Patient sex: F
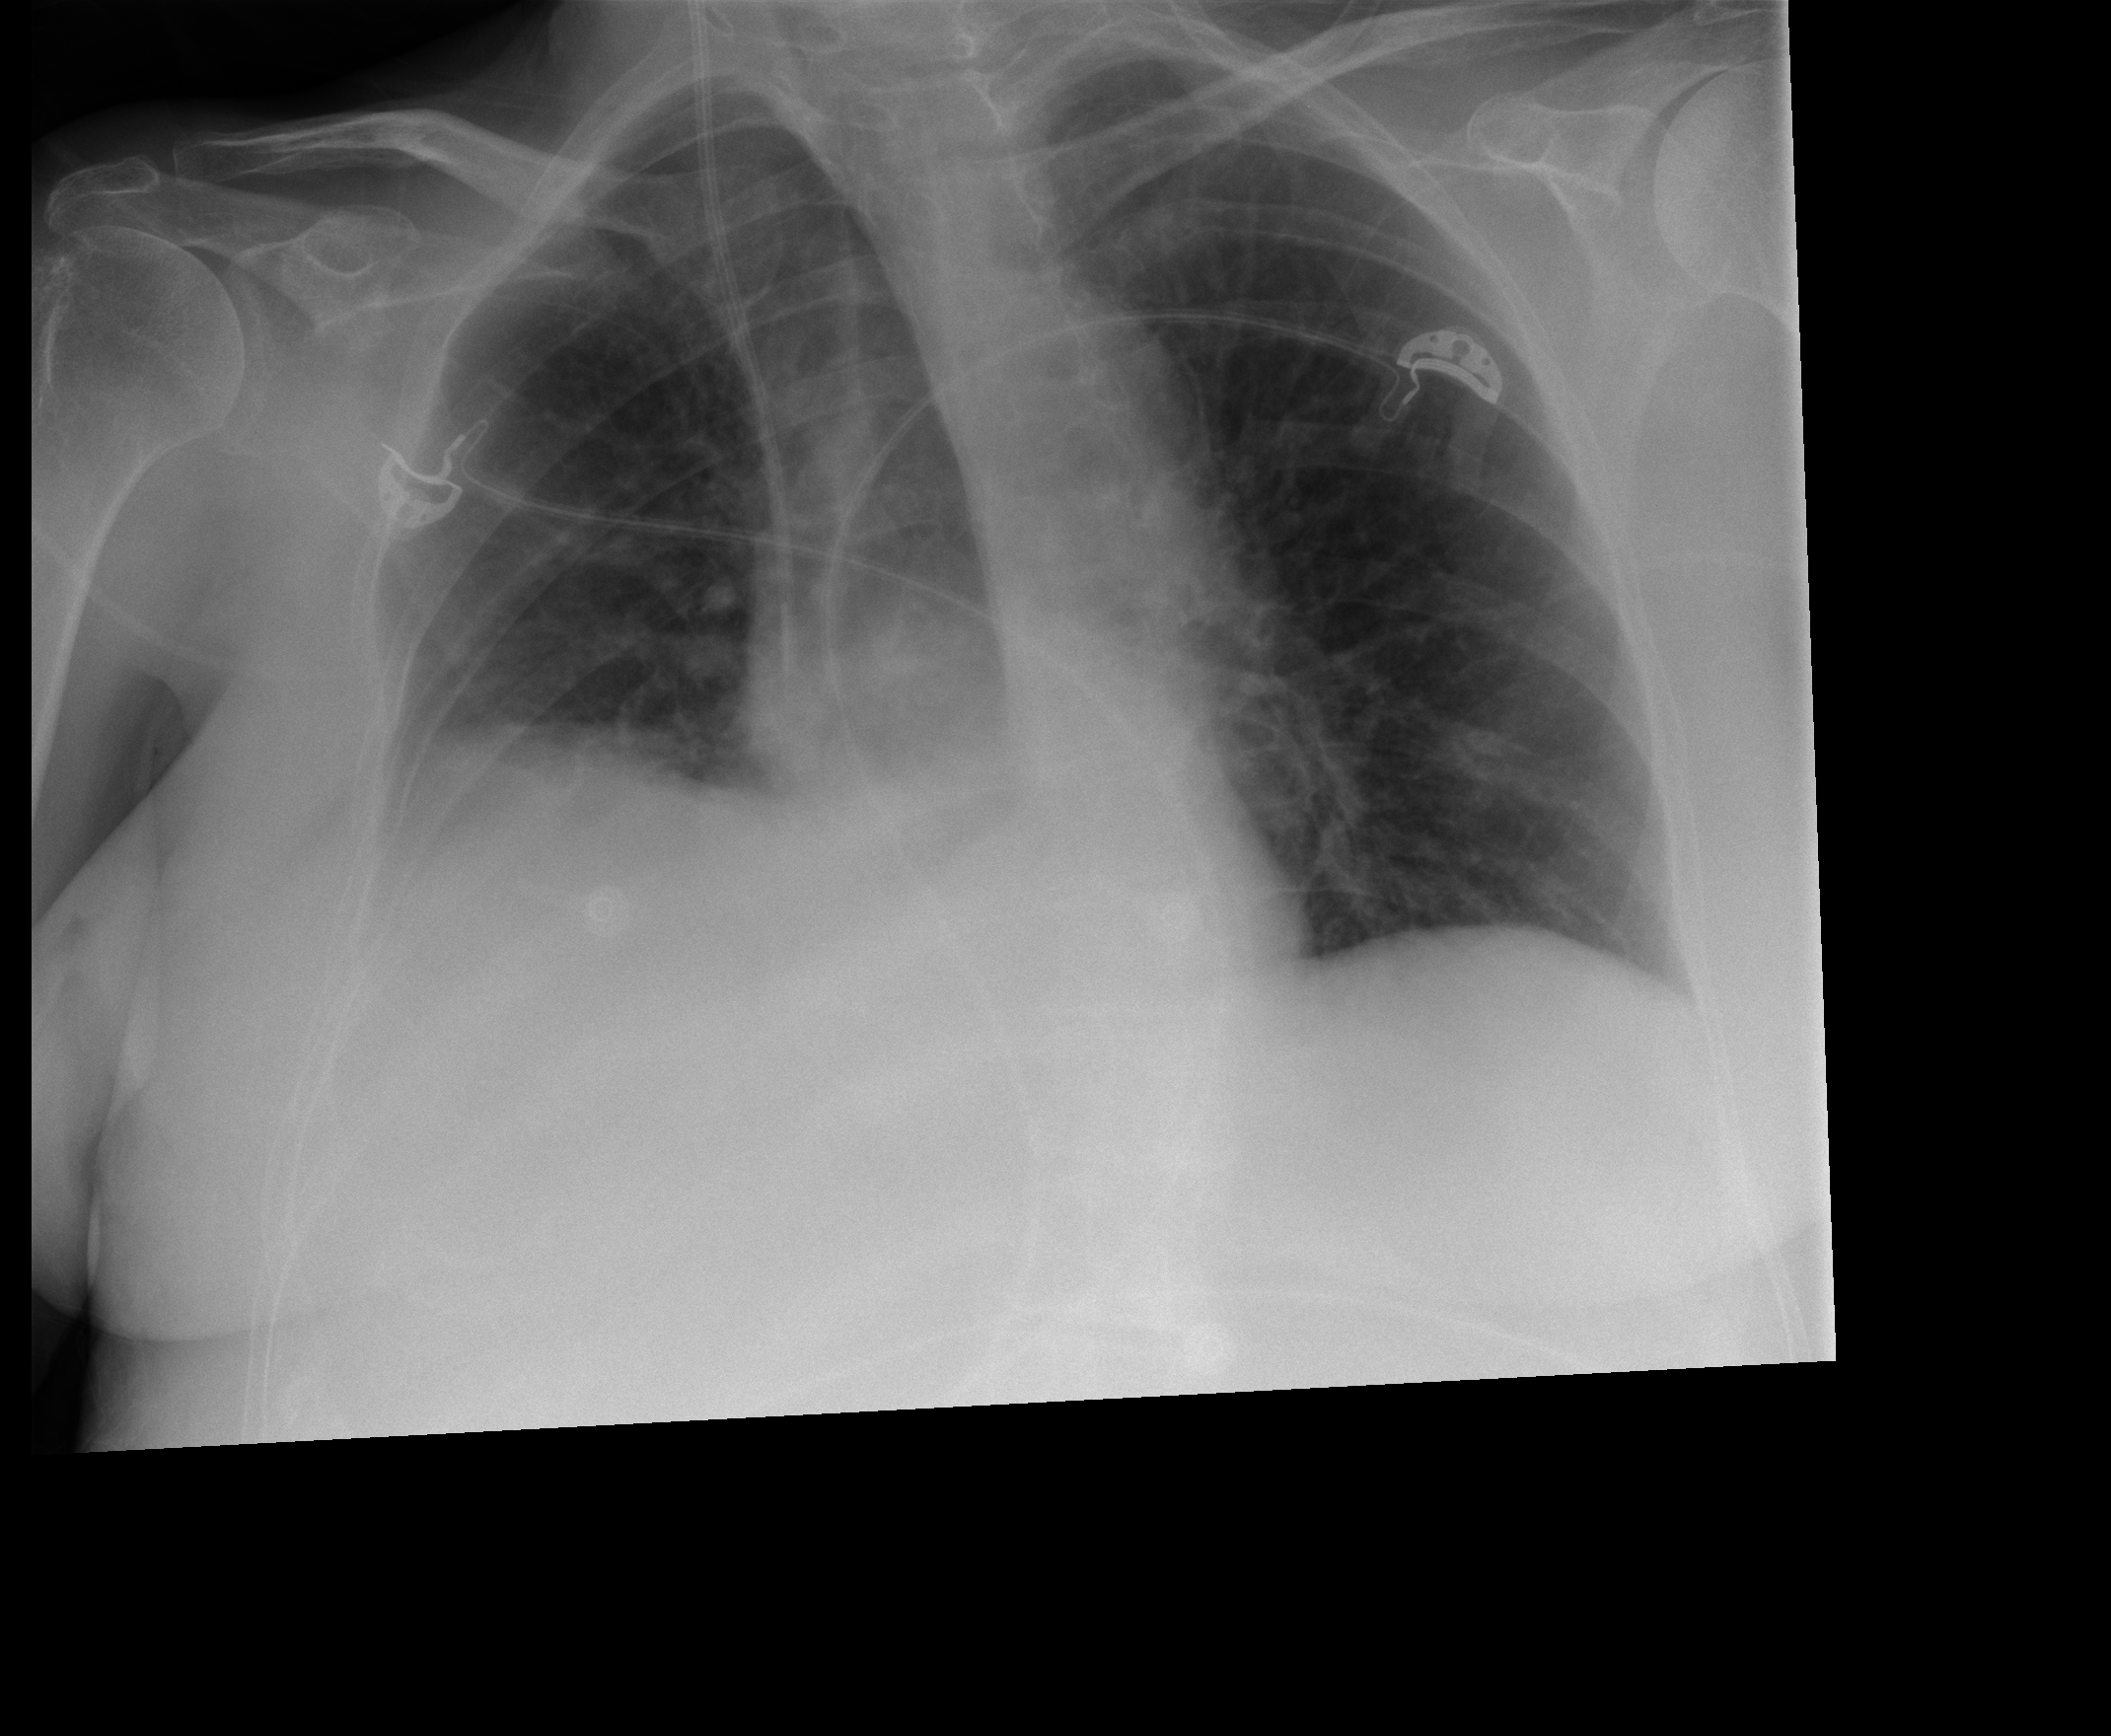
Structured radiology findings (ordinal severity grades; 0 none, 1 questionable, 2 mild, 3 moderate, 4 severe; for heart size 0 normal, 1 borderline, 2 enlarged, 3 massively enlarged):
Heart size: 0
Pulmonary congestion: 1
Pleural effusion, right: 1
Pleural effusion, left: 0
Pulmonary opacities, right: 0
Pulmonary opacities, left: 0
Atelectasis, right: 2
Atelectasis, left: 0